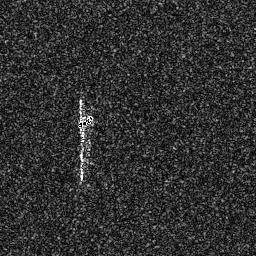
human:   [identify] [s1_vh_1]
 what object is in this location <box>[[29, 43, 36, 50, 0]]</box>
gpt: <ref>1 small ship at the center</ref>